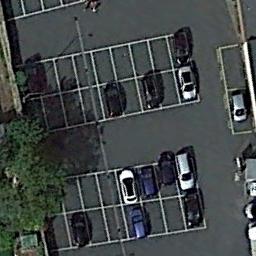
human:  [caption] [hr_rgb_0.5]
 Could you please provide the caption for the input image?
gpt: About half of the parking space in the parking lot is occupied .

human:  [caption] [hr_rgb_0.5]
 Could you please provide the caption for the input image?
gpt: There are some cars on the parking lot .

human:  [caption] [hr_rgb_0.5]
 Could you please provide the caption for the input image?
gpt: The parking lot has some parked cars and trees .

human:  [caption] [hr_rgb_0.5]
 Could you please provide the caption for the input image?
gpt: Many cars of different styles and colors are on the parking lot .

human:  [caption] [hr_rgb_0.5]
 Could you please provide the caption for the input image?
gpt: There are some green trees beside the parking lot with some cars .